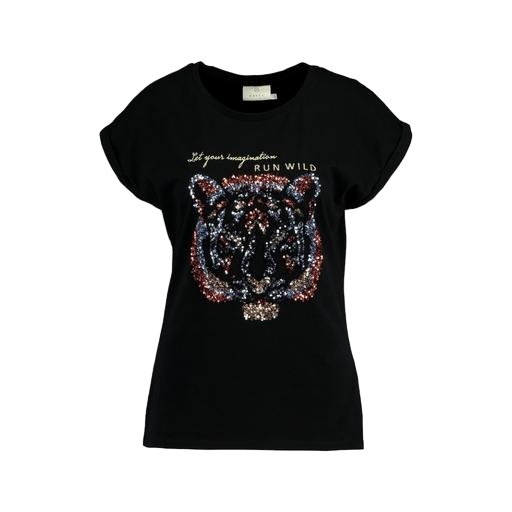
t-shirt wild print, tiger t-shirt, black leopard print t-shirt, white background